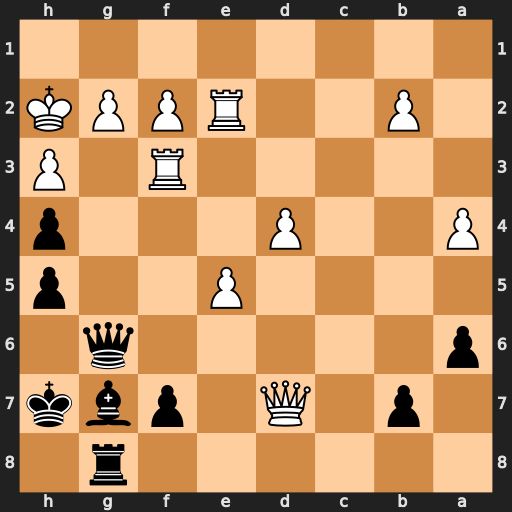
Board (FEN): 6r1/1p1Q1pbk/p5q1/4P2p/P2P3p/5R1P/1P2RPPK/8
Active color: b
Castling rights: -
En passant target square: -
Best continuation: Bxe5+ g3 hxg3+ Rxg3 Bxg3+